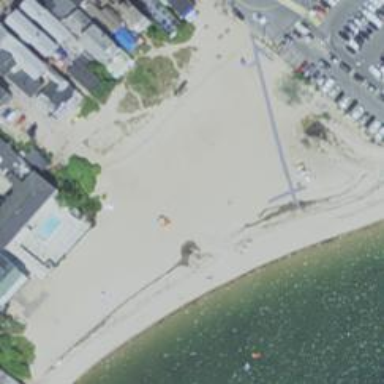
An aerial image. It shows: Recreation ground next to natural beach.